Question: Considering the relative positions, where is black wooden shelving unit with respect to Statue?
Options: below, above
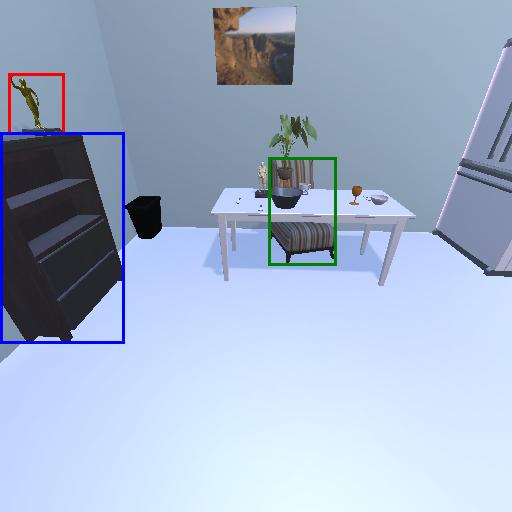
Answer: below